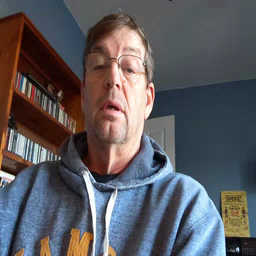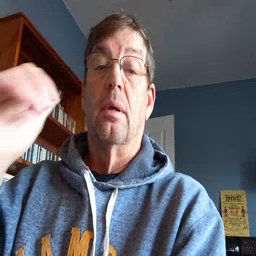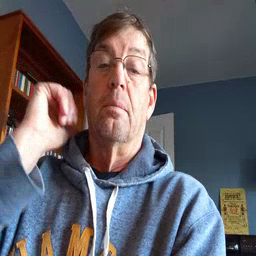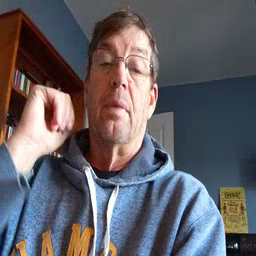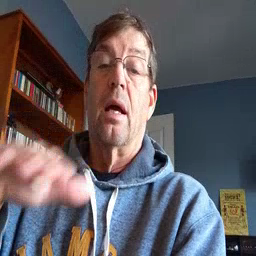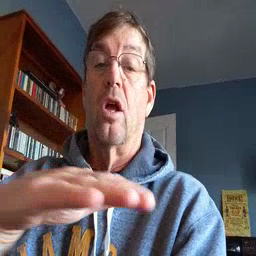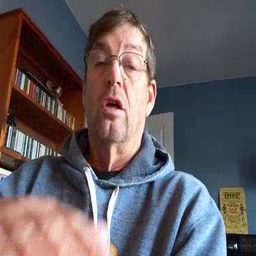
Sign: backyard